Question: I'm generating a multipage PDF from Java using iText. Problem: the lines on my charts shift color between certain pages.
Here's a screenshot of the transition between pages:
This was taken from Adobe Reader. The lines are the correct color in OS X Preview.app.
In Reader the top is #73C352, the bottom is #35FF69. In Preview.app the line is #00FE7E.
Any thoughts on what could be causing this discrepancy? I saved the PDF from Preview.app and opened it in Adobe Reader, still has the colors off.
<URL>. Open it in Adobe Reader and look at the transition between pages 11 & 12.
On checking this out further, it appears that the java.awt.print.PrinterJob is calling print() for each pageIndex twice. This might be a clue.
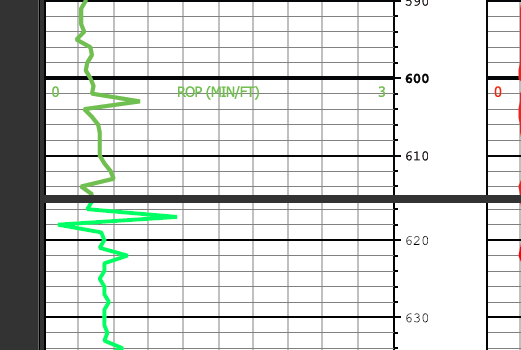
Answer: The problem with the pages with darker colors is that they include a pattern object with a transparent image. When transparency is involved, Adobe Acrobat switches automatically to a custom CMYK profile and this causes the darker colors. Only Acrobat does this, other viewers behave just fine. The solution is either to remove the pattern object with the transparent image (it seems to be a drawing artifact of the PDF generator engine, it is not used anywhere on the page) or you can make the page part of a transparency group and specify the transparency group to use RGB colorspace.